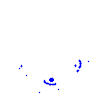
Particle: electron